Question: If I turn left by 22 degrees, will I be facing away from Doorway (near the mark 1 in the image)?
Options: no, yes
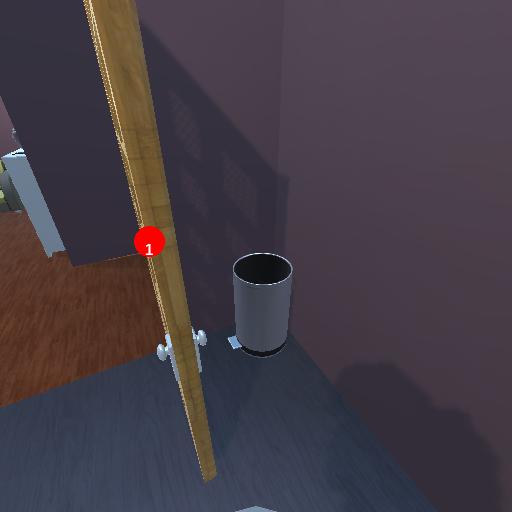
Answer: no